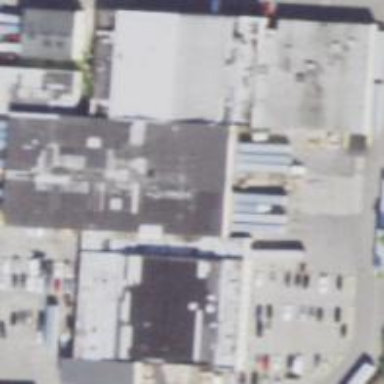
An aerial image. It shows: Industrial building.